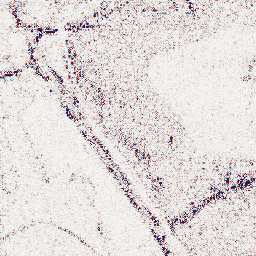
Category: wavelet
Decomposition family: wavelet_reverse_biorthogonal
Decomposition parameters: wavelet: rbio3.5
level: 1
Upsampling method: fft_zeropad
Upsampling parameters: scale: 4
Upsampling scale: 4